Interaction volume radius: 10 \u00c5
Interaction volume height: 40 \u00c5
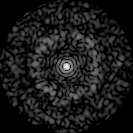
Disorder parameter: 0.8322